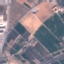
Land use / land cover class: PermanentCrop